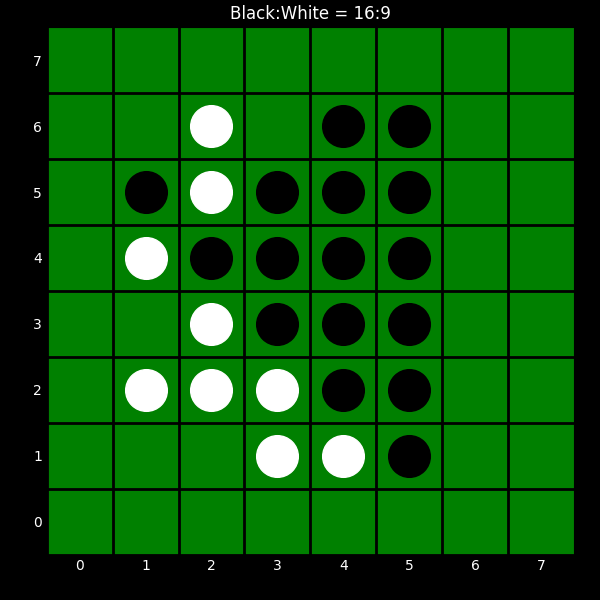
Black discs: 16
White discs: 9